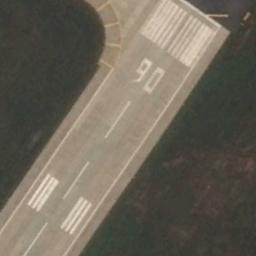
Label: runway